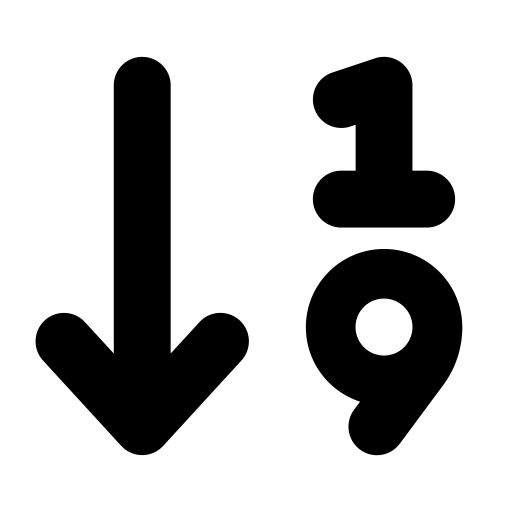
Tags: icon, FontAwesome, fa-icon, solid, arrow, down, 1, 9